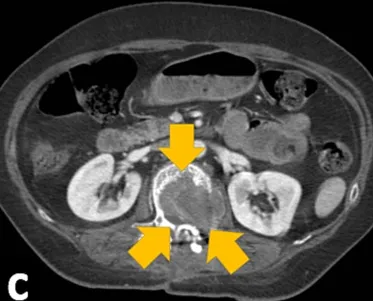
C. Abdominopelvic CT scan showing vertebral mass (yellow circles) without any kidney tumor.
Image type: radiology (ct)